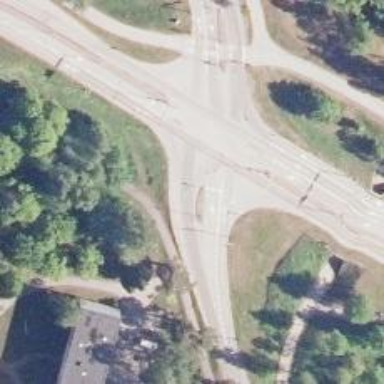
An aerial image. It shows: Primary highway intersecting roundabout.